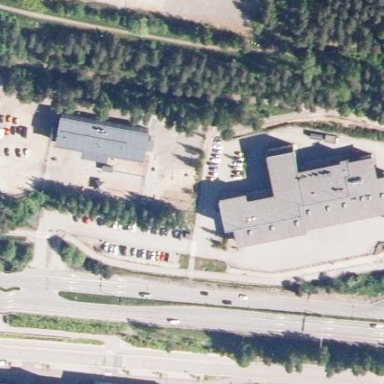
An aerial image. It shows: Fire station building.